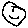
Label: smiley face